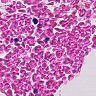
Metastatic tissue present: no